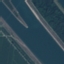
Label: River